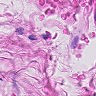
Metastatic tissue present: no